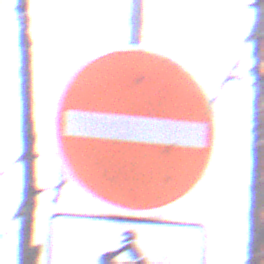
Verkehrszeichen: VerbotDerEinfahrt
Zusatzzeichen unten: EinspurigeFahrzeugeFrei3
Umgebung: Outdoor, Nature
Tageszeit: Midday
Wetter: Overcast
Licht: Natural
Jahreszeit: Autumn
Kontrast: LowContrast